Question: How can I assign the value of a variable to a ggplot title after filtering the underlying dataframe 'in one go'.
'''
library(tidyverse)
#THIS WORKS
d <- mtcars %>%
filter(carb==4)
d %>%
ggplot()+
labs(title=paste(unique(d$carb)))+
geom_bar(aes(x=am,
fill=gear),
stat="count")
'''

'''
#THIS DOESN'T WORK
mtcars %>%
filter(carb==4) %>%
ggplot()+
labs(title=paste(data=. %>% distinct(carb) %>% pull()))+
geom_bar(aes(x=am,
fill=gear),
stat="count")
#> Error in as.vector(x, "character"): cannot coerce type 'closure' to vector of type 'character'
#THIS ALSO DOESN'T WORK
mtcars %>%
filter(carb==3) %>%
ggplot()+
labs(title=paste(.$carb))+
geom_bar(aes(x=am,
fill=gear),
stat="count")
#> Error in paste(.$carb): object '.' not found
'''
<URL>
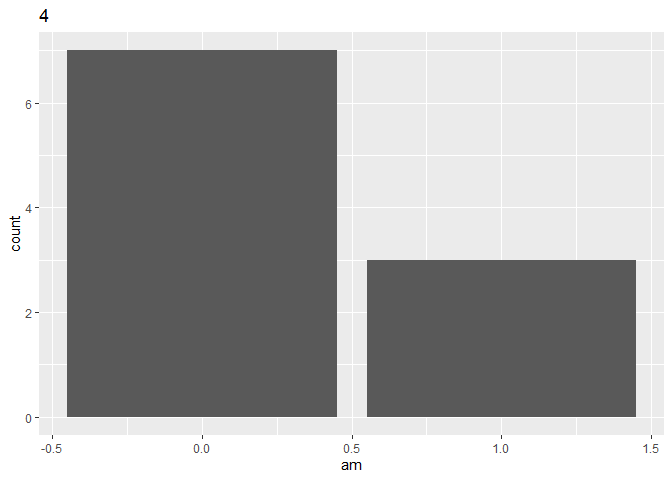
Answer: We can wrap the code block with '{}' and use '.$'
'''
library(dplyr)
library(ggplot2)
mtcars %>%
filter(carb==4) %>% {
ggplot(., aes(x = am, fill = gear)) +
geom_bar(stat = 'count') +
labs(title = unique(.$carb))
}
'''
-output
<URL>